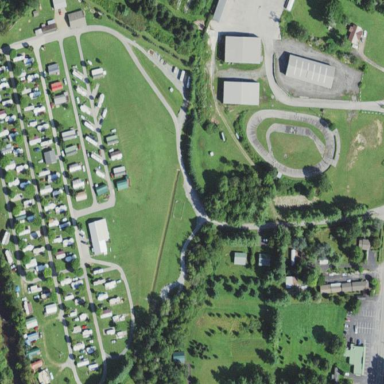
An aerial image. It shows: Campsite for tourism.